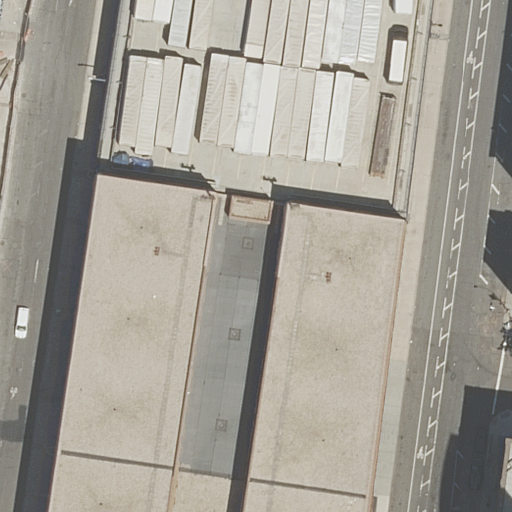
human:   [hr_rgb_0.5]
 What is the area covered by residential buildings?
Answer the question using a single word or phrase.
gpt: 1765m2

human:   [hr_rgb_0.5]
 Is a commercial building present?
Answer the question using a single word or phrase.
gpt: no

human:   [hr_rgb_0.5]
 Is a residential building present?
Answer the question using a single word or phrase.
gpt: yes

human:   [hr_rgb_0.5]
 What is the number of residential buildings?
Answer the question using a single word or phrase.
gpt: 2

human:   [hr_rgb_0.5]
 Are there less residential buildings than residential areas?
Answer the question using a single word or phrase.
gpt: no

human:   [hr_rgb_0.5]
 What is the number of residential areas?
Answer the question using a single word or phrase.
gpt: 1

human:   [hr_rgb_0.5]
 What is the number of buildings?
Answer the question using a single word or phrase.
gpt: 2

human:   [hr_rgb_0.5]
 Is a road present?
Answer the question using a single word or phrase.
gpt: yes

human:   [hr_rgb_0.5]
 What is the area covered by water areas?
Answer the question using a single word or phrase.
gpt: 0m2

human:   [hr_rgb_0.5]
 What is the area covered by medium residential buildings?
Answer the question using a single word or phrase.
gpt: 473m2

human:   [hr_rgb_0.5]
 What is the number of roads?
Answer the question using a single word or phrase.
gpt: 3

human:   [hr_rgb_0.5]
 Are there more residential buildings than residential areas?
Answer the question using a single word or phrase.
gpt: yes

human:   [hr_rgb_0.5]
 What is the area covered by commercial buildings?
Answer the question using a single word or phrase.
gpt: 0m2

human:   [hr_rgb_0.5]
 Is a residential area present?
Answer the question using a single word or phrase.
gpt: yes

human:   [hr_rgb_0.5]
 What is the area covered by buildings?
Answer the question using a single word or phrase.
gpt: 1765m2

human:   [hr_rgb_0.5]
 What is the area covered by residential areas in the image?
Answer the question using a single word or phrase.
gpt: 10612m2

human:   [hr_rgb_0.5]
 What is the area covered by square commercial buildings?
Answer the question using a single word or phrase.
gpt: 0m2

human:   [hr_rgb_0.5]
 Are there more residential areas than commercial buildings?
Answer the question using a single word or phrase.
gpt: yes

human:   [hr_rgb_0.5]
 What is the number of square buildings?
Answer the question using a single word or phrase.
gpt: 0

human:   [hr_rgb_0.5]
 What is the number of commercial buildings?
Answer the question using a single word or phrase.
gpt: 0

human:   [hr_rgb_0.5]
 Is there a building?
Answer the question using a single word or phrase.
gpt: yes

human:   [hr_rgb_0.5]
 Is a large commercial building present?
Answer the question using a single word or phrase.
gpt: no

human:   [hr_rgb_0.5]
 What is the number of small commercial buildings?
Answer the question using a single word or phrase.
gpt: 0

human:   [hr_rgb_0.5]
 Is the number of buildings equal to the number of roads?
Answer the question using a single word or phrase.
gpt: no

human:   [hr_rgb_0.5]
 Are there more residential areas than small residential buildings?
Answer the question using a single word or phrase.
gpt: yes

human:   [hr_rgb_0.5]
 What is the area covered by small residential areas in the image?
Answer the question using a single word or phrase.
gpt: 0m2

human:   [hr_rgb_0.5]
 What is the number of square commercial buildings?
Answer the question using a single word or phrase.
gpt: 0

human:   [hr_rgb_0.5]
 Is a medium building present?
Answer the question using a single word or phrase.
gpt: yes

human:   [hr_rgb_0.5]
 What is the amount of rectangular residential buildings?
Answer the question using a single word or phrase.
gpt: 2

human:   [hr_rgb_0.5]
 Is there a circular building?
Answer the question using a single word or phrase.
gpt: no

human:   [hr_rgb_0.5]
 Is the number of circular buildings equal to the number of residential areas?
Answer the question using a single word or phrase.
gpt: no

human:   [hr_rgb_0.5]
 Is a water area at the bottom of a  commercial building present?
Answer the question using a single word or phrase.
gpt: no

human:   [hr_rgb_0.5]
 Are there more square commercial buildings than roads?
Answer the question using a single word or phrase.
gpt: no

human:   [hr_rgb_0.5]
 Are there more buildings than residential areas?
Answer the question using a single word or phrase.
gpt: yes

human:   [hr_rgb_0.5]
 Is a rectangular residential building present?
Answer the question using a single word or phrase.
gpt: yes

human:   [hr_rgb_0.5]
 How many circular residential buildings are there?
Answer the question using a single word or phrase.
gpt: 0

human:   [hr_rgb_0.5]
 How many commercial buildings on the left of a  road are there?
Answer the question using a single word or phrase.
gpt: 0

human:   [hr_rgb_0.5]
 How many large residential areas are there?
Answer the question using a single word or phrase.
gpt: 1

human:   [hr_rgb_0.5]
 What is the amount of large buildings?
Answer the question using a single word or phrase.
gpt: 1

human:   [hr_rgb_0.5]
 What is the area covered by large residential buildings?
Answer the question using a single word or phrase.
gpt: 1292m2

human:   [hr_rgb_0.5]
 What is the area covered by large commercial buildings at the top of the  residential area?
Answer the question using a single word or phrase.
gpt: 0m2

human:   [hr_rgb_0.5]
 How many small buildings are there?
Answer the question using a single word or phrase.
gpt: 0

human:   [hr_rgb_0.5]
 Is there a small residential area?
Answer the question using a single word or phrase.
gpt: no

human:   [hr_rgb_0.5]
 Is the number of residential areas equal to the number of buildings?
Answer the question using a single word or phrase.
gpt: no

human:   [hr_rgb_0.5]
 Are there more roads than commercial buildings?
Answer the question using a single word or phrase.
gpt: yes

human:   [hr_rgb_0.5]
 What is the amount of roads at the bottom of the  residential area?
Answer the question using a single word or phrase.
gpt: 0

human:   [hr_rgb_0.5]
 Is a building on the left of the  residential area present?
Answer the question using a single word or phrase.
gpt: no

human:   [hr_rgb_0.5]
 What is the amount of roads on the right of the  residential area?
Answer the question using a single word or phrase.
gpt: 2

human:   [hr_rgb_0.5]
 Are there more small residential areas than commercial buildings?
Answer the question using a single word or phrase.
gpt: no

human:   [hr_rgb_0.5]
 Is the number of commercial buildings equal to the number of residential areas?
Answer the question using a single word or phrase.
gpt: no

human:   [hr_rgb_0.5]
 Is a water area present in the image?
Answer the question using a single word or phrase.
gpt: no

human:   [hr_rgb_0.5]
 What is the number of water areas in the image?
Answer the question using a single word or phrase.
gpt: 0

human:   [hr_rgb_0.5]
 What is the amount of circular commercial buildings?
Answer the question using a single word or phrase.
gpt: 0

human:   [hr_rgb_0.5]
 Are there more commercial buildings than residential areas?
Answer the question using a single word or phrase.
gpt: no

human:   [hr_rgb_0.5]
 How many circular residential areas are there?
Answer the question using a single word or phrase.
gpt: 0

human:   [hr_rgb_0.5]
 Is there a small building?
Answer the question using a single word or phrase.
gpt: no

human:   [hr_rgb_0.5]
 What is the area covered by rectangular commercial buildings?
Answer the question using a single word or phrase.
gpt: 0m2

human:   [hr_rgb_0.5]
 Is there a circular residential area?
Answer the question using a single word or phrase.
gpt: no

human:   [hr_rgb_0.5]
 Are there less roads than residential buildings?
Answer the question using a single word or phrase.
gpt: no

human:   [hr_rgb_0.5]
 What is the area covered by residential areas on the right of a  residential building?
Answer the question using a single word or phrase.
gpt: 0m2

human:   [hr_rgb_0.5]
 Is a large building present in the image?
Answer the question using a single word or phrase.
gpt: yes

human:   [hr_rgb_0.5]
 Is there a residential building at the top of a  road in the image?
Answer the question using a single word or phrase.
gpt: yes

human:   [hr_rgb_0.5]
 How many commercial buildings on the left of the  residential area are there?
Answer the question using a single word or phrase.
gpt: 0

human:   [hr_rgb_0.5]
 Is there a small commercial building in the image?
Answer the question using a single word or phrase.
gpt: no